Interaction volume radius: 10 \u00c5
Interaction volume height: 20 \u00c5
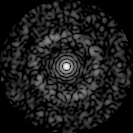
Disorder parameter: 0.8279